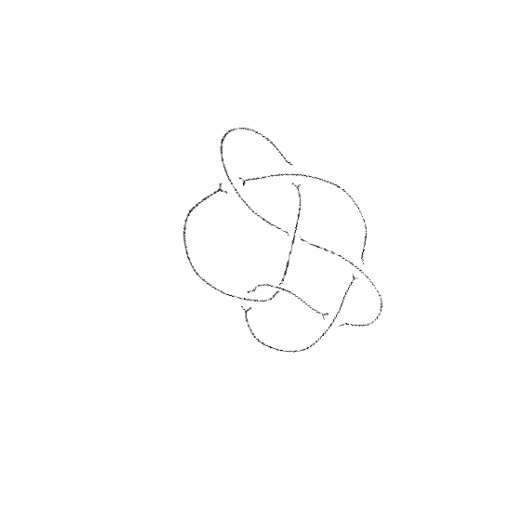
Crossing number: 7